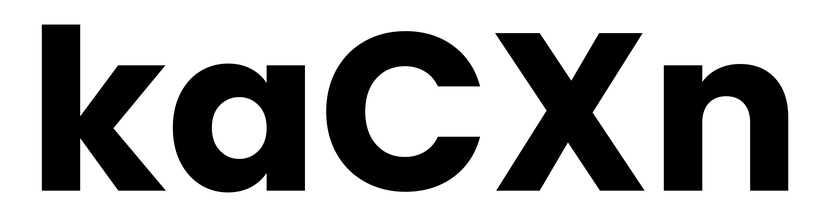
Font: Poppins-Bold